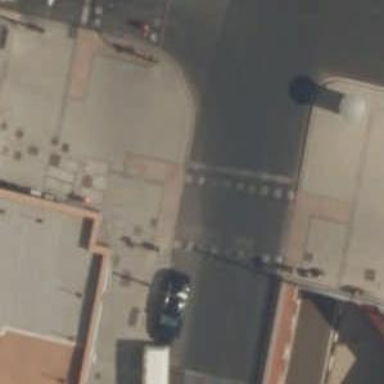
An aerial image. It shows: Crossing with traffic signals.